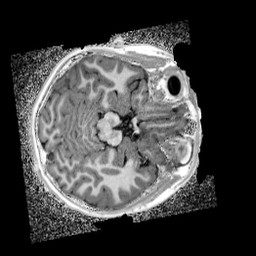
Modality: UNIT1_denoised
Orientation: axial
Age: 12
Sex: female
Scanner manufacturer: siemens
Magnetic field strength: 3 T
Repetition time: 4 s
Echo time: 0.00299 s